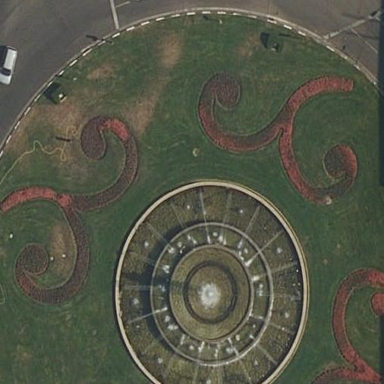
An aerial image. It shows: Beautiful fountain.